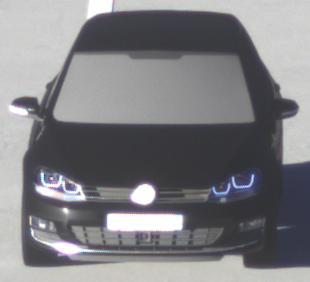
Make: VW
Model: Golf 1.2 TSI BMT
Detailed model: Golf (VII)
Model produced from: 2012/11
Model produced until: 2014/05
Doors: 3
Color: black
Road condition: dry road
Daytime: sunrise or sunset
Contrast: high contrast